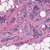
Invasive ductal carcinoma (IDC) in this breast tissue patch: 1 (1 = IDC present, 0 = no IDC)